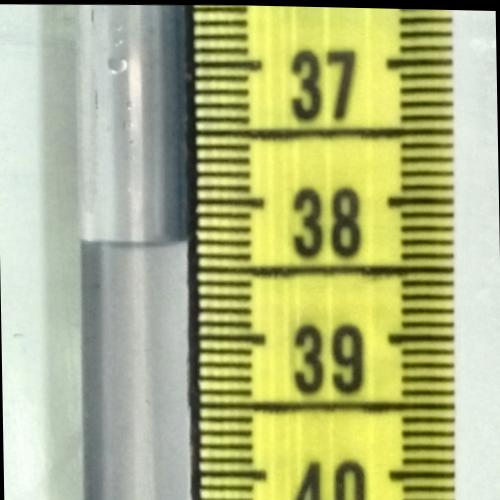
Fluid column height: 38.3 cm